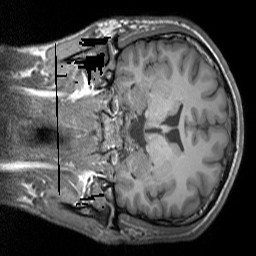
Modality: T1w
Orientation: coronal
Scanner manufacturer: siemens
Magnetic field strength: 3 T
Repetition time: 1.9 s
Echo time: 0.00267 s